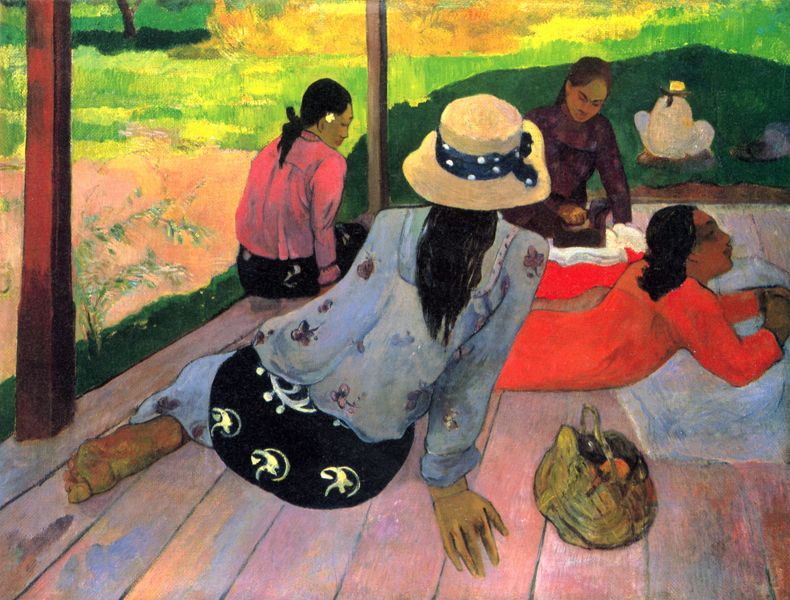
Titel: Die Mittagsruhe
Künstler: Paul Gauguin
Institution: Privatsammlung
Schlagwörter: baum, blau, dunkel, fuß, gemälde, hand, körper, schatten, bäume, frauen, gelb, grob, grün, landschaft, menschen, mädchen, sitzen, wäsche, blume, blumen, braun, bunt, damen, finger, frankreich, frau, haar, hell, holz, hut, kleid, licht, ohrring, orange, pfeiler, profil, raum, rücken, schmuck, schwarz, stützen, terasse, dach, gras, obst, rasen, rot, tuch, wiese, expressionismus, flächig, muster, rock, schleife, gesichter, hemd, jacke, jung, arm, augen, band, bluse, gesicht, kleidung, mensch, ärmel, hände, öl, natur, strauch, büsche, sonne, sträucher, boden, haare, stoff, tücher, decke, pflanze, pflanzen, locken, rosa, arbeit, umrandung, frucht, früchte, garten, hellblau, bäumchen, taille, terrasse, bein, farbig, hintern, sommer, liegen, süden, haltung, warm, farben, tag, violett, pause, picknick, rast, dielen, füsse, kissen, essen, sitzende, weiblich, holzboden, strohhut, hutband, lesen, sitzt, korb, balken, palme, bretter, holzdielen, liegend, aufstützen, sonnenhut, exotik, exotisch, pfosten, gauguin, punkte, pink, vier, barfuss, südsee, veranda, blumenmuster, dali, rückenfigur, liegende, tupfen, tasche, dielenboden, vincent van gogh, handtasche, gaugin, leuchtend, ausruhen, liegt, obstkorb, plakativ, chagall, grell, pferdeschwanz, bund, zuhören, erholung, paul gauguin, tahiti, chagal, holzpfosten, inder, chile, eingeborene, strhhut, bügeleisen, bügeln, argentinien, tahitianerinnen, bakken, bollen, chagale, liila, thahiti, ohrign, fusssole, dedanken